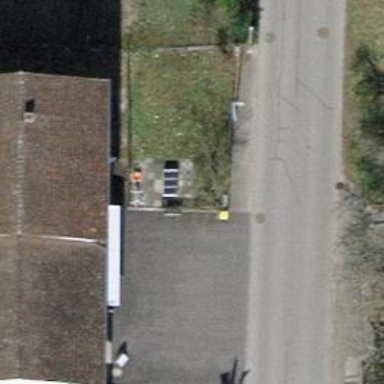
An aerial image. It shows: Post box.